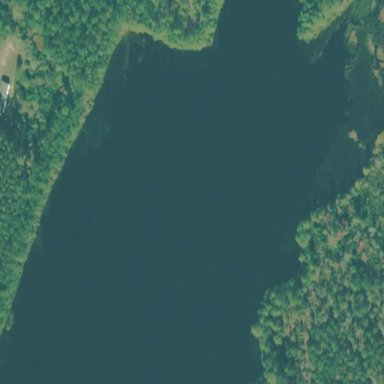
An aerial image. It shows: Serene lake surrounded by nature.